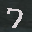
Label: 7